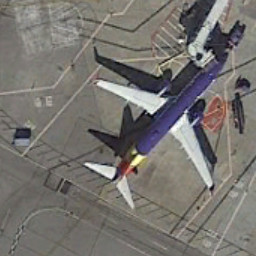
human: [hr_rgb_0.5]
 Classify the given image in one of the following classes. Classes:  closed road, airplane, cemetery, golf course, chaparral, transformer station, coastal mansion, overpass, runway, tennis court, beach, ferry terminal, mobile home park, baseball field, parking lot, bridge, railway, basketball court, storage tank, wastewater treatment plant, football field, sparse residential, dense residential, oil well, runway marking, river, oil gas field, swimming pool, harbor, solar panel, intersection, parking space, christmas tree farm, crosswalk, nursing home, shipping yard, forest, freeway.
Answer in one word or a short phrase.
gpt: airplane